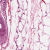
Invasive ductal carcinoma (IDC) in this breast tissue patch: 0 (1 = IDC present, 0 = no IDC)